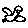
Label: bird